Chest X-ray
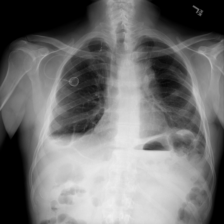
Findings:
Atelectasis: negative
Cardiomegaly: negative
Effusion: negative
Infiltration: negative
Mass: negative
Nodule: negative
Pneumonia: negative
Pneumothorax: negative
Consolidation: negative
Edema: negative
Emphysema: negative
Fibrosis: negative
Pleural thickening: positive
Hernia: negative